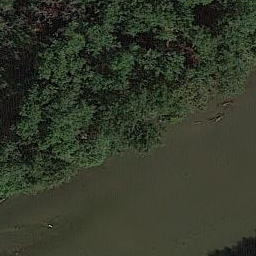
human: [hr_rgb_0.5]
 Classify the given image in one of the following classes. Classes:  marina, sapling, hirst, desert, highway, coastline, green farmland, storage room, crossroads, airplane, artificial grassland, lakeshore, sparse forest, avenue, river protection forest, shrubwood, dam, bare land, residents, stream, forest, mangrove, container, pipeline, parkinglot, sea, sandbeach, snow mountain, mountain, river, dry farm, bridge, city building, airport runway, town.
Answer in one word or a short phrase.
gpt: river protection forest